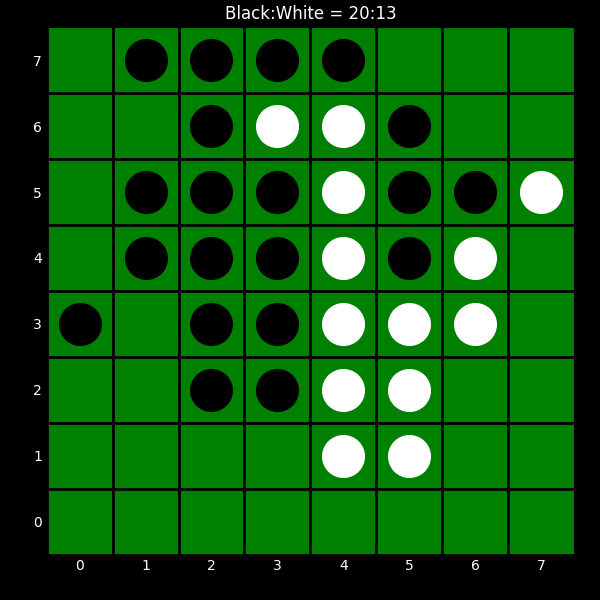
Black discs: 20
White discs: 13